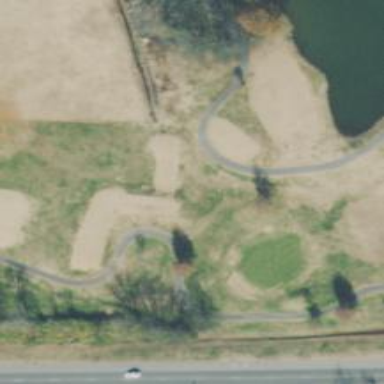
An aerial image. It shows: Path for golf carts.